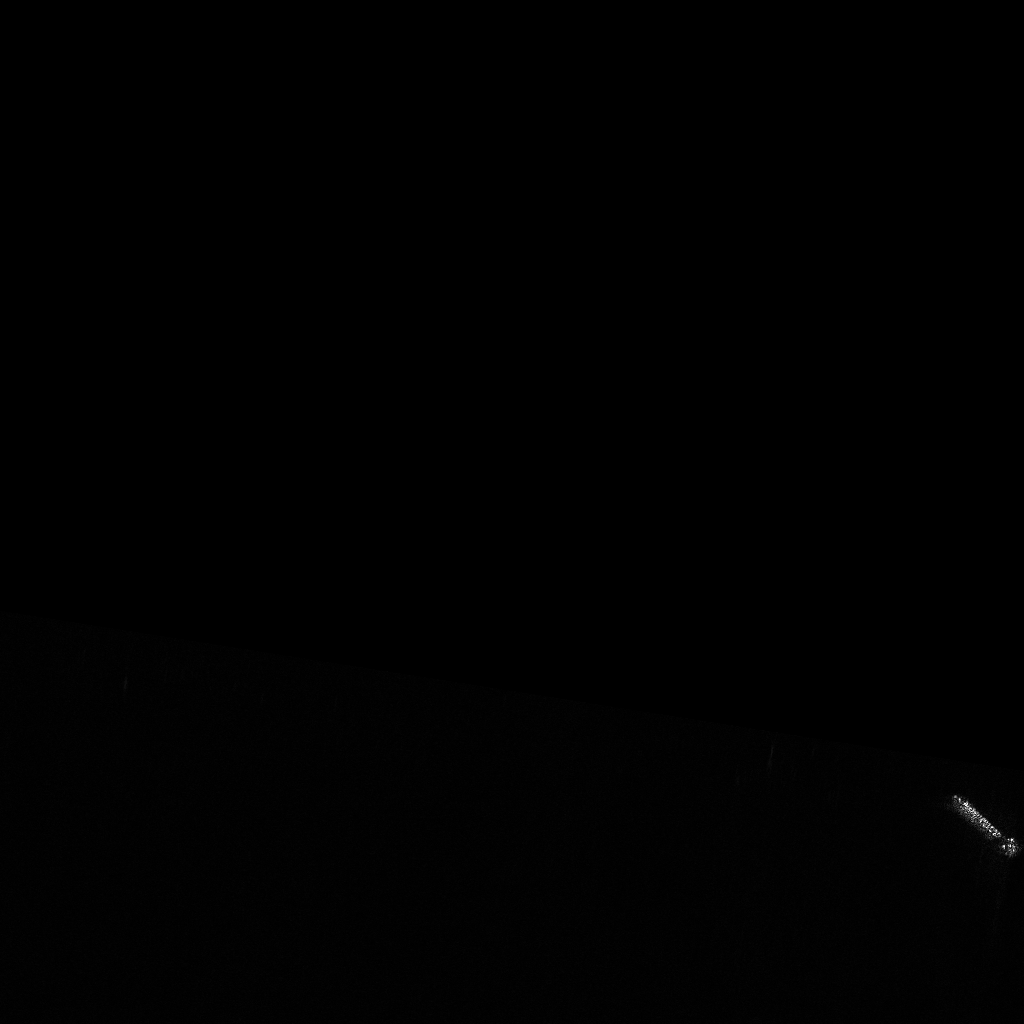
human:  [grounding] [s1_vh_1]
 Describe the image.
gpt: In the satellite image, there is  <ref>1 large container </ref> <box>[[91, 78, 100, 82, 43]]</box> located at bottom right.